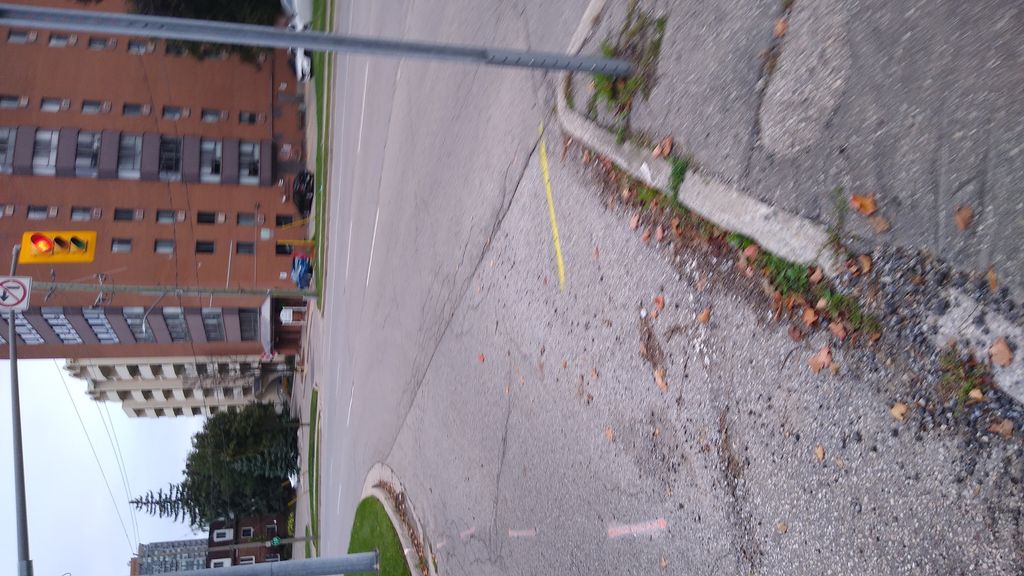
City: kitchener-waterloo